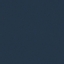
Land use / land cover: SeaLake